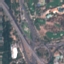
Land use / land cover: Highway